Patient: sex F, age 58
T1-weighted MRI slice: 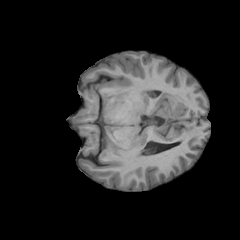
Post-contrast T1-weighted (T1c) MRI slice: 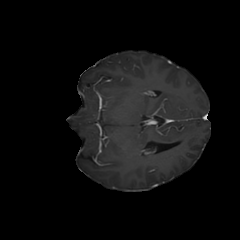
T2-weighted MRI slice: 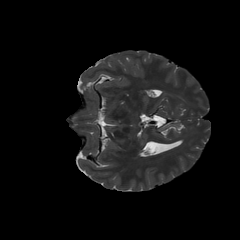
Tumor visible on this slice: no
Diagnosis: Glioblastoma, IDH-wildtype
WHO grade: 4